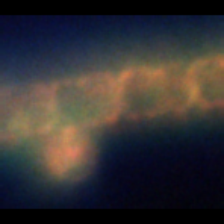
Taxon: Lauderia_Hemiaulus
Group: Diatoms